Question: I'm trying to make a responsive button that has an "inner border" if that makes sense, see attached picture for what I'm talking about.

Some of my buttons are a bit wider than others because the button text is longer which is where the responsive part comes in. I created this effect by putting my button into a container div, here's the code:
'''
<div class="ttw_button_container">
<a class="ttw_button">START THE JOURNEY</a>
</div>
'''
'''
.ttw_button_container {
background: #27d9b4;
width: 330px;
height: 50px;
margin: 0 auto;
}
a.ttw_button{
background: #27d9b4;
color: {{ settings.btn_text_color }};
border: 1px solid white;
padding: 6px 52px;
margin: 4px 0 0 0;
cursor: pointer;
font-weight: bold;
font-size: 19px;
text-transform: {{ settings.button_font_style }};
display: inline-block;
-webkit-transition: all 200ms ease 0s;
-moz-transition: all 200ms ease 0s;
-ms-transition: all 200ms ease 0s;
-o-transition: all 200ms ease 0s;
transition: all 200ms ease 0s;
-webkit-appearance: none;
-webkit-font-smoothing: antialiased;
font-smoothing: antialiased;
-webkit-box-sizing: border-box;
-moz-box-sizing: border-box;
box-sizing: border-box;
}
'''
Is there a way I can have the container div resize itself to fit the button? Currently I'm manually editing the container's width to fit each button but would ideally like this to be done automatically. Is there a way to do this using just CSS or do we need to bring javascript into the mix?
Thank you!
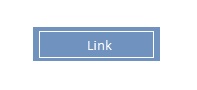
Answer: Sure there is, here is a JS fiddle that will accept and scale to any amount of text in there.
<URL>
Instead of using a width on your container just use padding:
'''
.ttw_button_container {
background: #27d9b4;
padding: 4px 10px;
margin: 4px 0;
display: inline-block;
}
a.ttw_button{
background: #27d9b4;
color: {{ settings.btn_text_color }};
border: 1px solid white;
padding: 6px 52px;
font-weight: bold;
font-size: 19px;
display: inline-block;
}
'''
If you want to lose the containing div all together you can do what some of the comments suggest and just use box-shadow:
'''
a.ttw_button{
background: #27d9b4;
color: {{ settings.btn_text_color }};
border: 1px solid white;
padding: 6px 52px;
font-weight: bold;
font-size: 19px;
display: inline-block;
-moz-box-shadow: 0px 0px 0px 6px #27d9b4
-webkit-box-shadow: 0px 0px 0px 6px #27d9b4
box-shadow: 0px 0px 0px 6px #27d9b4
}
'''
Here is a JSfiddle showing that: <URL>